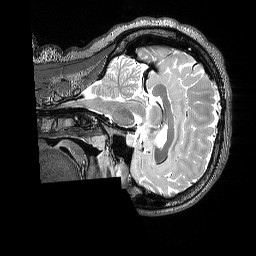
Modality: T2w
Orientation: sagittal
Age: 25
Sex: female
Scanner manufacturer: siemens
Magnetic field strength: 3 T
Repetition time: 3.2 s
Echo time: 0.564 s